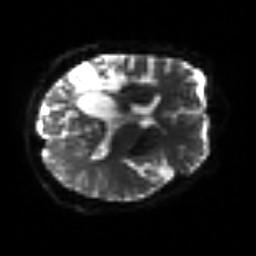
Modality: sbref
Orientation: axial
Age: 62
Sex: female
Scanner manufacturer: siemens
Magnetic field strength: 3 T
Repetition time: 3.2 s
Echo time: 0.081 s